Question: Hope you all are fine. I am new to react redux world. I am learning and working on a call logging project. I have a few questions and it would great if someone can guide me whether I am doing it wrong or tell me the alternative.
I am using JWT to authenticate a user. Once the user details are verified. I am dispatching success action and in the reducer, I am setting the state to authenticated true and the response. I am also storing the token and expiryTime in localStorage
In the root file which is index file. I am checking if the token exists in localStorage and if so then dispatching sign in action.
Secondly, there is a User initial icon on the top right corner. I get the initial when a user logs in and it gets stored in auth state. it works fine but once again if I refresh the page it becomes null and I lose that initial.
so I tried another way and stored the initial in localStorage. But the navbar already rendered on the screen and I don't see any initial until I refresh the page.
Regards
Meet
'''
const SignedInLinks = (props) => {
return (
<ul className="right">
<li><NavLink to="/signin" onClick=
{props.signOut}>Log Out</NavLink></li>
<li><NavLink className="btn btn-floating pink lighten-1" to="/">
{props.ii ? props.ii : null }
</NavLink></li>
</ul>
)}
const mapStateToProps = state => {
return {
auth: state.auth,
ii: window.localStorage.getItem('ui')
}
}
export default connect(mapStateToProps, { signOut })(SignedInLinks);
'''

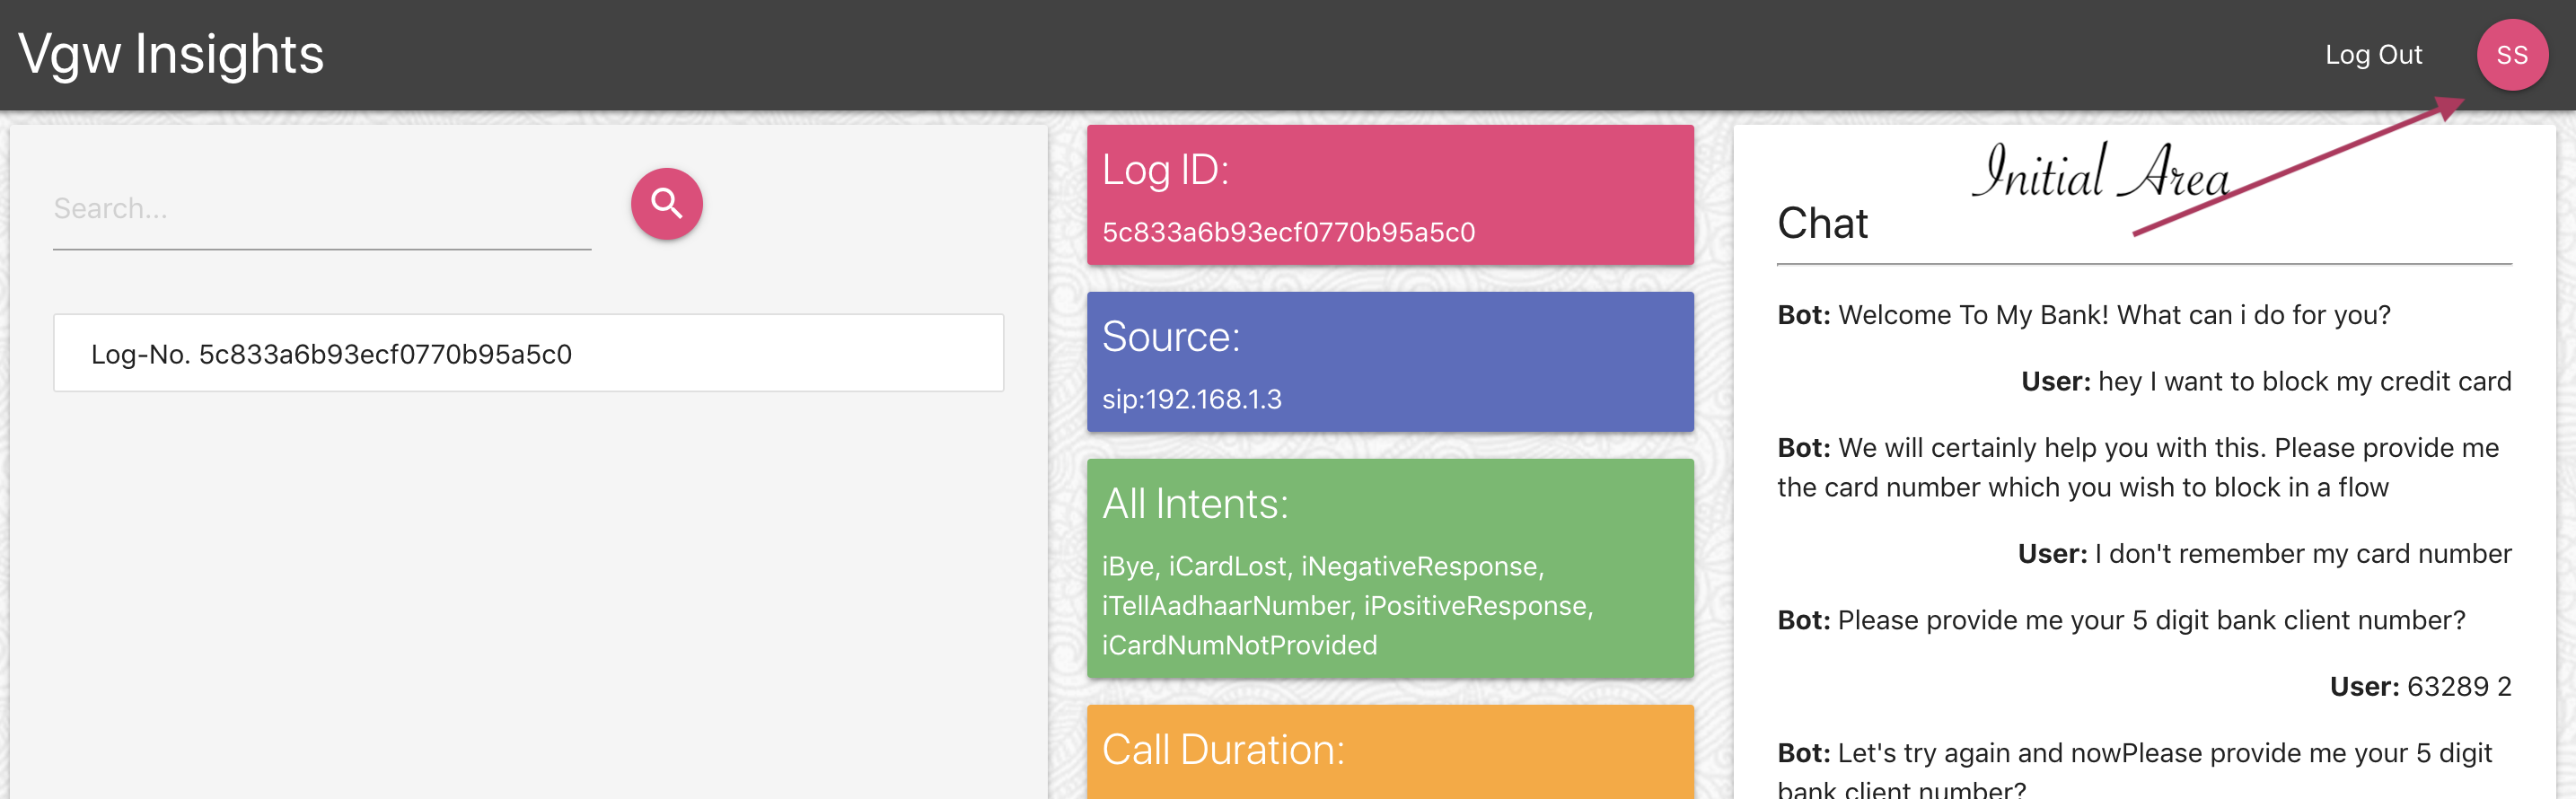
Answer: Rather than using 'localStorage' in 'mapStateToProps', intialize your 'ii' state in your reducer corresponding to that state and then pass it to your component via 'mapStateToProps'. Something like this.
'''
const iiReducer = (state = window.localStorage.getItem('ui') || false, action) => {
/*.
.
. Other Logic
.
.*/
return state
}
'''
and then use it normally as you would from a store's state
'''
const mapStateToProps = state => {
return {
auth: state.auth,
ii: state.ii
}
}
'''
Hope this helps !